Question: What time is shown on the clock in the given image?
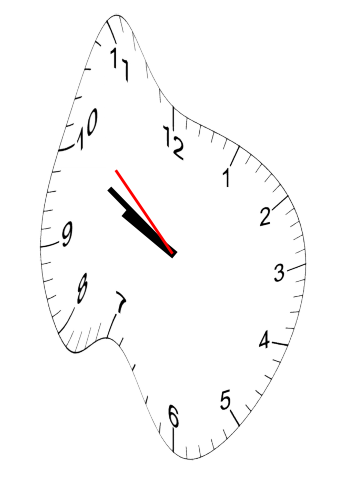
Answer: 09:49:52